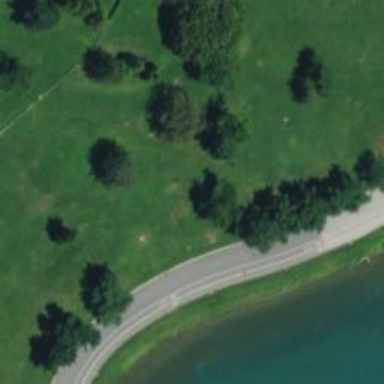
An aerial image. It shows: Disc golf basket.